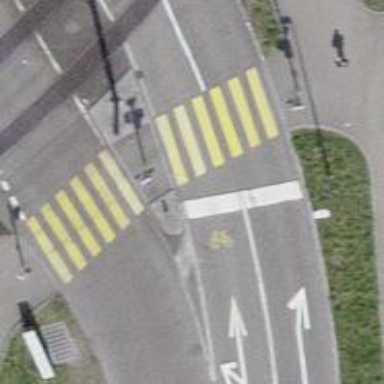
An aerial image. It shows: Road crossing with traffic signals.